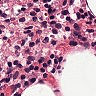
Metastatic tissue present: no